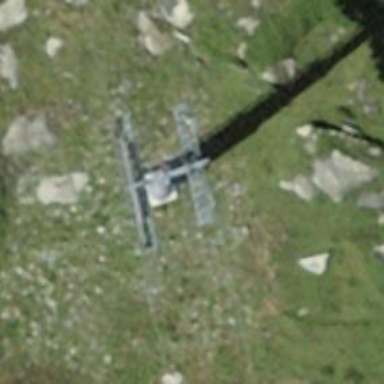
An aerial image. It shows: Pylon for aerialway.